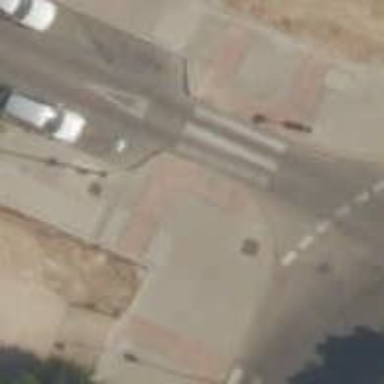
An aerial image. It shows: Uncontrolled zebra crossing on the road.